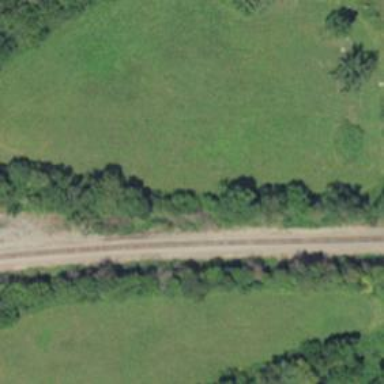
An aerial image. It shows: Railway track.